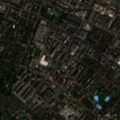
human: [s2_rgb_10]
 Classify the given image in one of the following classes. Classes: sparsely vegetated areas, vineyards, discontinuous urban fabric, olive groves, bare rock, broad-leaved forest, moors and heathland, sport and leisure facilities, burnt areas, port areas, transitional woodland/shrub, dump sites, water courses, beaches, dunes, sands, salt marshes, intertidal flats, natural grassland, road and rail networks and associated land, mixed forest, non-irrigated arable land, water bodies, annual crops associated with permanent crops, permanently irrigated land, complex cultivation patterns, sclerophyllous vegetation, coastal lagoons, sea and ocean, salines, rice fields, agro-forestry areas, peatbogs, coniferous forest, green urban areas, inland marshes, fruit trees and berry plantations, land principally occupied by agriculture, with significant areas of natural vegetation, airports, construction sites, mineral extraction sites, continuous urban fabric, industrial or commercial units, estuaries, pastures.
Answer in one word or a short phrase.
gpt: discontinuous urban fabric, industrial or commercial units, road and rail networks and associated land